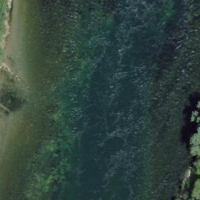
EUNIS habitat code: 15
Species observed at this site:
Tachybaptus ruficollis
Actitis hypoleucos
Turdus philomelos
Alcedo atthis
Dendrocopos major
Sylvia atricapilla
Larus cachinnans
Chroicocephalus ridibundus
Stictoleptura rubra
Cygnus olor
Erithacus rubecula
Sitta europaea
Garrulus glandarius
Columba livia
Falco tinnunculus
Salmo trutta
Motacilla cinerea
Cyanistes caeruleus
Anas platyrhynchos
Troglodytes troglodytes
Aythya ferina
Larus canus
Chloris chloris
Aythya fuligula
Passer domesticus
Fringilla coelebs
Columba palumbus
Turdus merula
Phalacrocorax carbo
Mareca strepera
Parus major
Hirundo rustica
Mergus merganser
Milvus milvus
Cinclus cinclus
Onychogomphus forcipatus
Motacilla alba